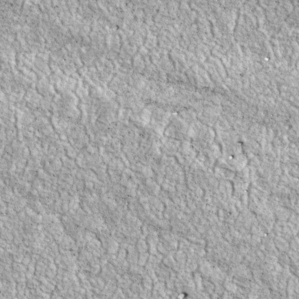
Label: non_frost